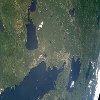
Label: land